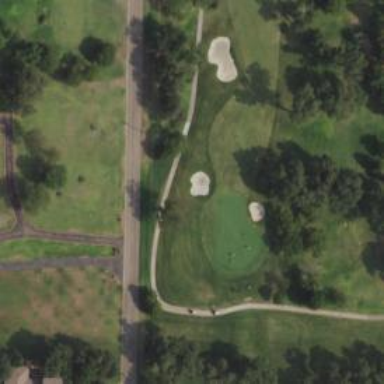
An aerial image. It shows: View of golf hole.